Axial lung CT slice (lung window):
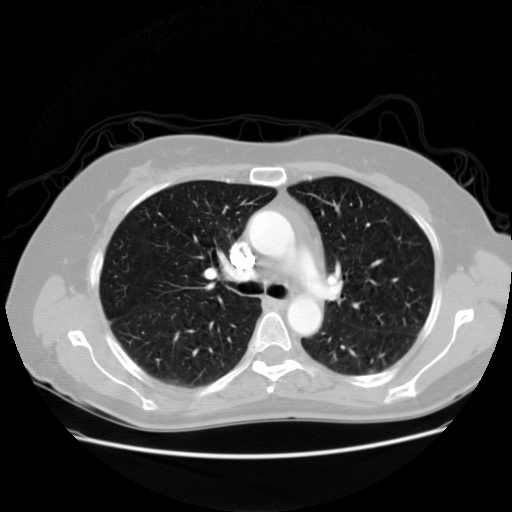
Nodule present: no